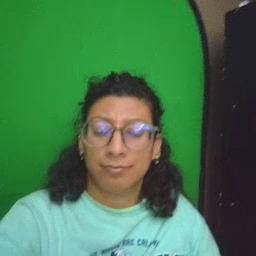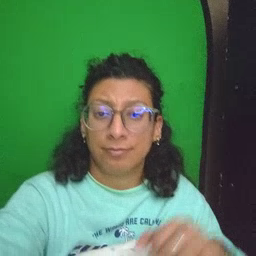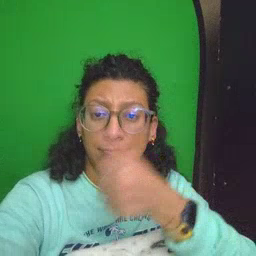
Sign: any